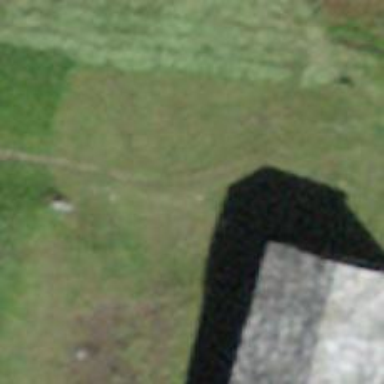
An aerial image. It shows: Path.